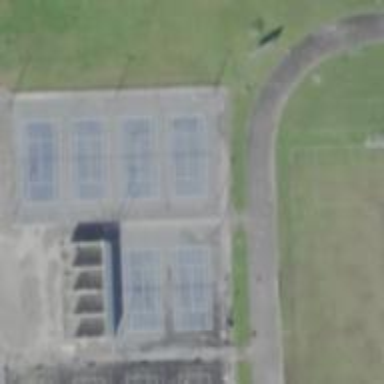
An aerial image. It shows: Asphalt tennis court on pitch.